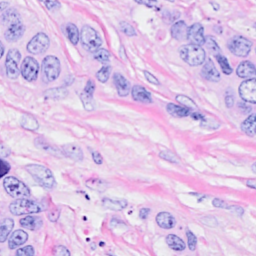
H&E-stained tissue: Breast